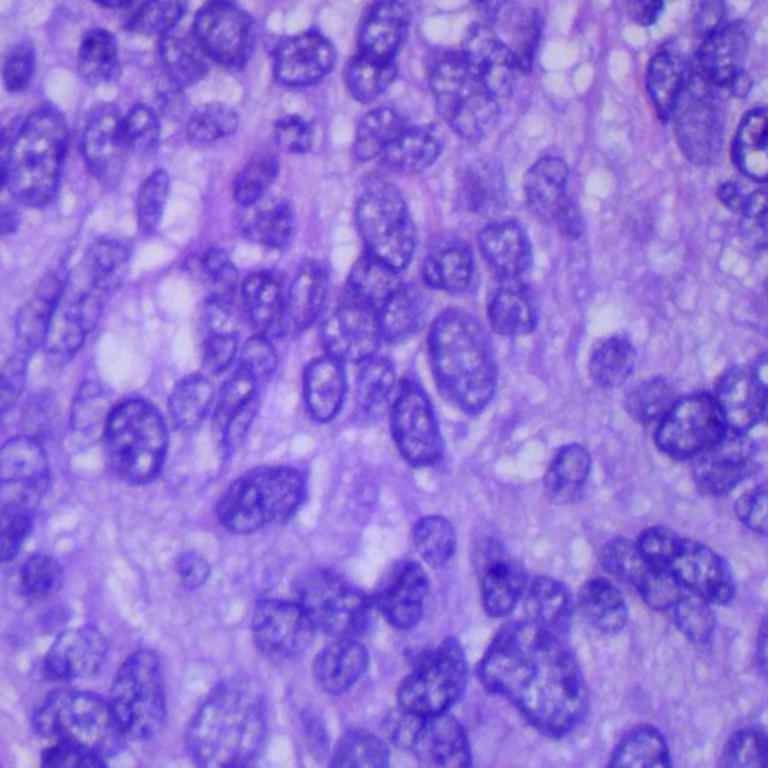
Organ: lung
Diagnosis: squamous carcinomas